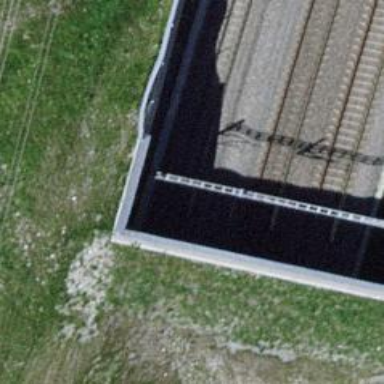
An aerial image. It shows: Narrow-gauge railway track with one electrified contact line.